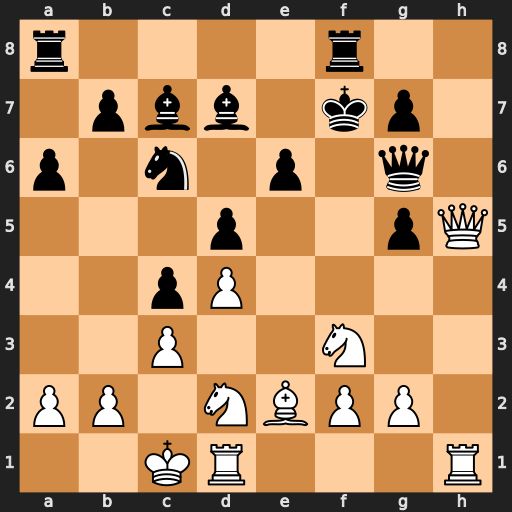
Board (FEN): r4r2/1pbb1kp1/p1n1p1q1/3p2pQ/2pP4/2P2N2/PP1NBPP1/2KR3R
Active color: w
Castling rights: -
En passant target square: -
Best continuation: Nxg5+ Kf6 Nh7+ Qxh7 Qxh7